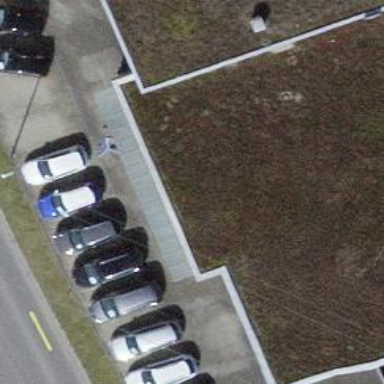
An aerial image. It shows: Car shop.